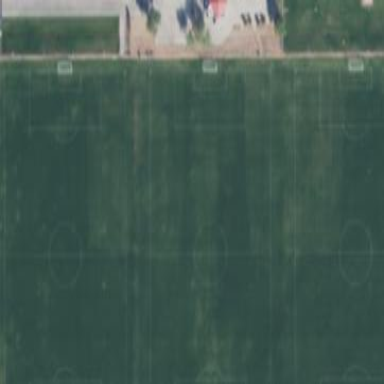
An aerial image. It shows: Soccer pitch for outdoor sports and leisure activities.